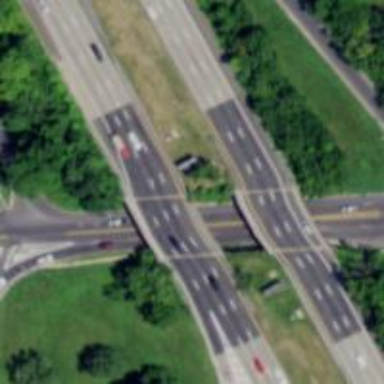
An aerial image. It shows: Urban freeway expressway bridge crossing over the motorway.